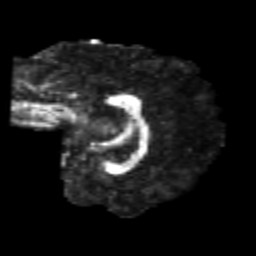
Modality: FA
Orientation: sagittal
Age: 22
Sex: male
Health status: healthy
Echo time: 0.074 s